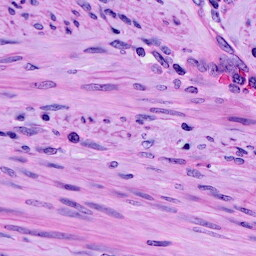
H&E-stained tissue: Cervix